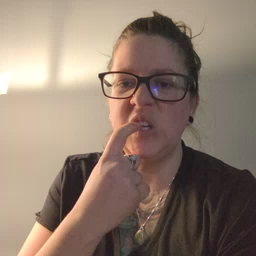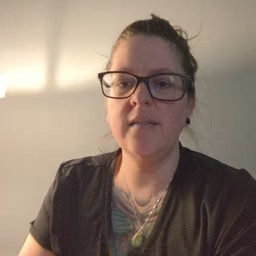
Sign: tooth